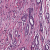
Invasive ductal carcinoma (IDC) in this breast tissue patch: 1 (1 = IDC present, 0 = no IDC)